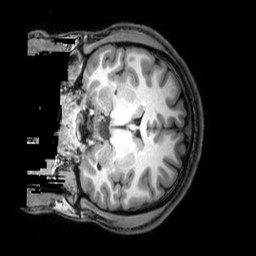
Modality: T1w
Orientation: coronal
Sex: male
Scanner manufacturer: philips
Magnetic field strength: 3 T
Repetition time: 0.0082 s
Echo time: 0.00377 s